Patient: sex F, age 44
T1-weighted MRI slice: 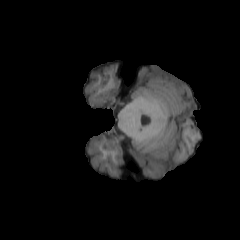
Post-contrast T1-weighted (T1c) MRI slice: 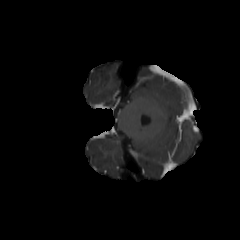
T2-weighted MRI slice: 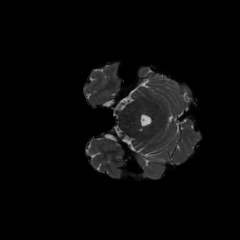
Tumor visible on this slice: no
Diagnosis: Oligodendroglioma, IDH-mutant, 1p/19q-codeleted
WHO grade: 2